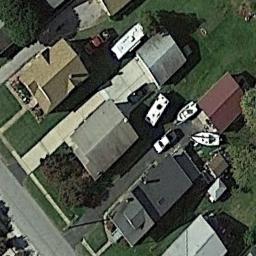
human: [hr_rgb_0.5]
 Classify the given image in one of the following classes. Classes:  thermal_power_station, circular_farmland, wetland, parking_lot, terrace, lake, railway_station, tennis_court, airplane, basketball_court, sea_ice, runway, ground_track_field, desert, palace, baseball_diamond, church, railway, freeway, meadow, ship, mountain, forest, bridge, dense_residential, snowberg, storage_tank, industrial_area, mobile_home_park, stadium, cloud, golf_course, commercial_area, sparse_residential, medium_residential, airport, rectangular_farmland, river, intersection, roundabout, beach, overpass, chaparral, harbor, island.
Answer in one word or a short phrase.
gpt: medium_residential